Question: What is the result of this measurement?
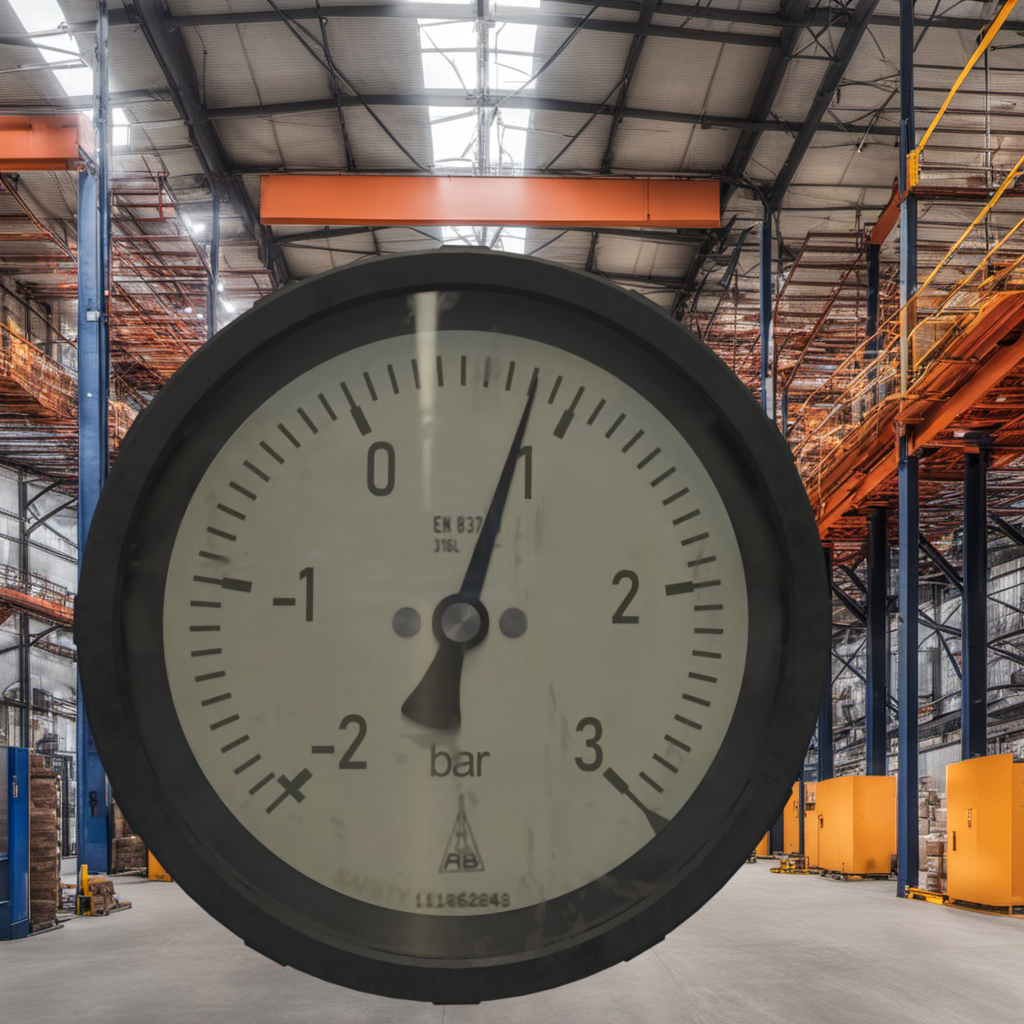
Answer: The result is 0.82
Question: What is the value range of the measurement in the image?
Answer: The range is from -2 to 3
Question: What is the minimum and maximum reading range of this measurement?
Answer: The minimum value is -2 and the maximum value is 3